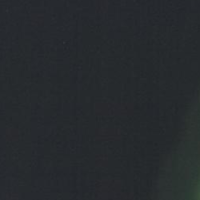
EUNIS habitat code: 14
Species observed at this site:
Astrantia major